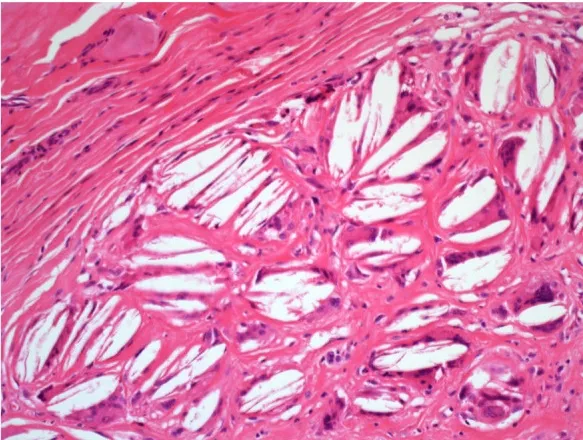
(C): H&E staining demonstrating the appearance of cholesterol clefts. Mag x40.
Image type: pathology (h&e)